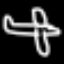
Label: airplane